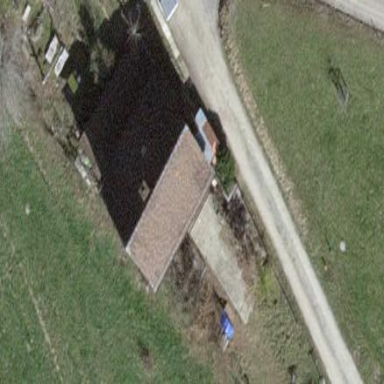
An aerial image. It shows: Detached building.